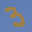
Label: 3